Question: I have a registration page that uses de JQuery Validation plugin in a website that uses CakePHP framework. The code for submitting with validation looks like this:
'''
$("#ClienteRegistroForm").submit(function(event){
event.preventDefault();
console.log("try submit");
if($(this).valid())
{
$(this).submit();
console.log("submitting form");
}
});
'''
The submit button in the page sends the data to a PHP file as a POST. The problem I'm having is that when it validates, and processes the line:
> $(this).submit()
It continues to submit the form multiple times and gets stuck. The console log shows this behaviour, the following is what the console print looks like:

The page stays frozen on the act, the php script never executes. The script should only be used to validate the form and let it submit and send the POST data to the php file.
Any ideas as to why is this happening? Even though I include the
> event.preventDefault()
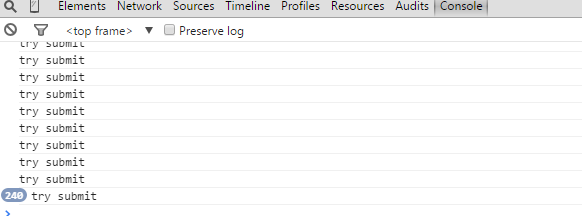
Answer: You're doing a 'submit()' inside a 'submit()', making the function recursive. Try make the initial event handler on '#ClienteRegistroForm' a 'click()' on the submit button itself. Something like
'''
$("#ClienteRegistroForm input[type='submit']").click(function(event){
// code here
})
'''